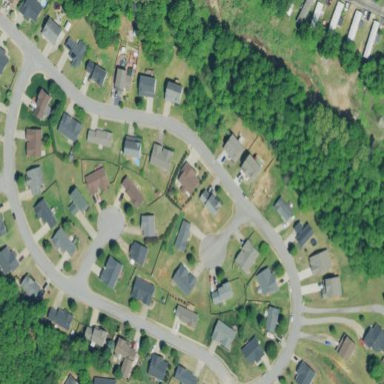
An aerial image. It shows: Residential area consisting of single-family homes.